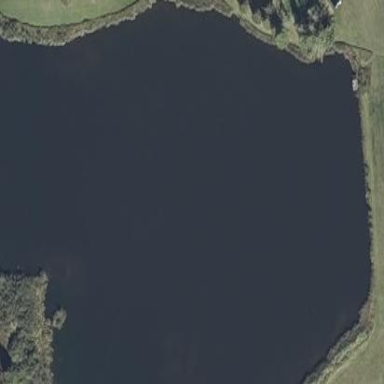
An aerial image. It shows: Reservoir surrounded by water.